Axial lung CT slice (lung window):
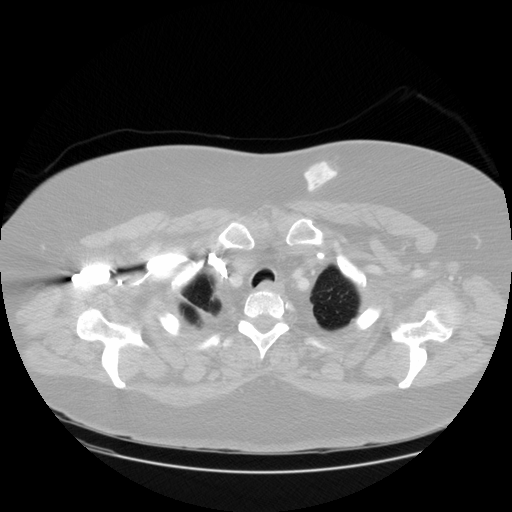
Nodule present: no